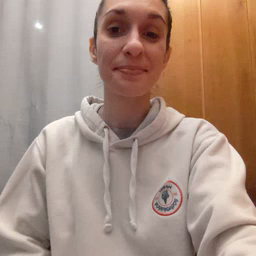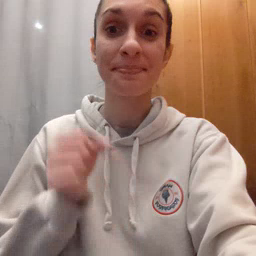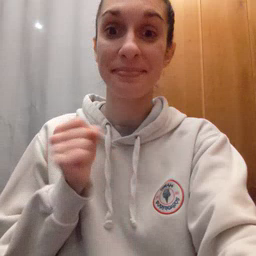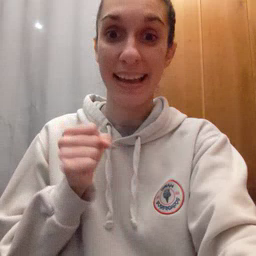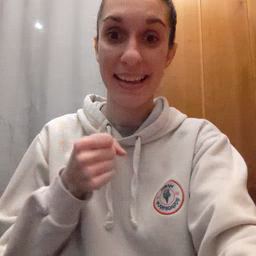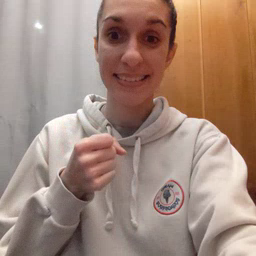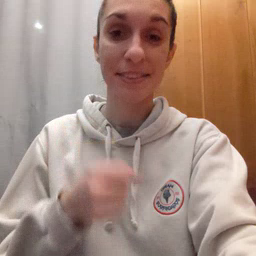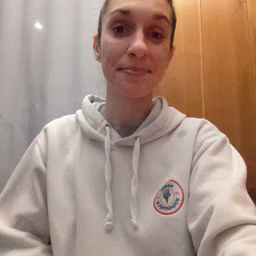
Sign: make